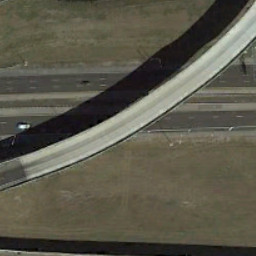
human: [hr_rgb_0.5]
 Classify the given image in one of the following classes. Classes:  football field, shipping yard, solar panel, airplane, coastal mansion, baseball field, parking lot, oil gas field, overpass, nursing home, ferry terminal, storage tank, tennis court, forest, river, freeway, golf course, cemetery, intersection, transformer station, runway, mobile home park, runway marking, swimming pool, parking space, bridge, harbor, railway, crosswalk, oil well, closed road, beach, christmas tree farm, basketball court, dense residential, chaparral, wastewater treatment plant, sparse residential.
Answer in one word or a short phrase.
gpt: overpass